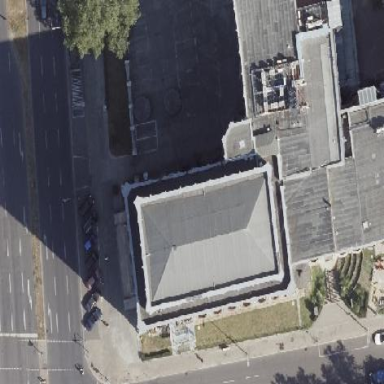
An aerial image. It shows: Building with hipped red roof.